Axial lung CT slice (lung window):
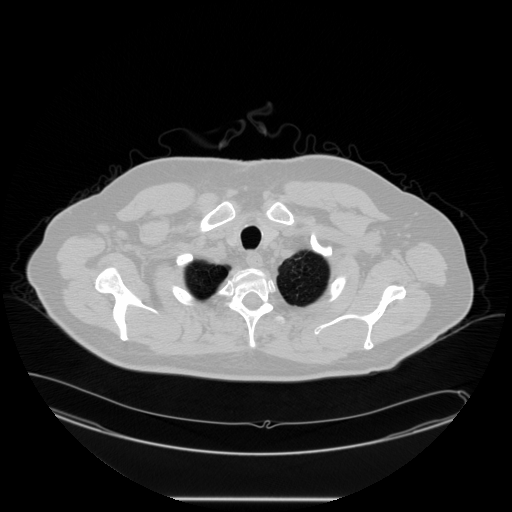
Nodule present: no